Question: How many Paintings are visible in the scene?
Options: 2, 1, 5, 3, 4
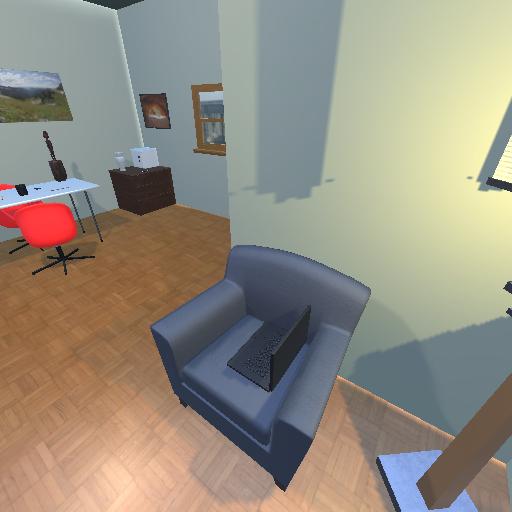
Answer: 2